Field crop: maize
Growth stage: 2
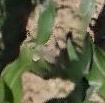
Species: maize